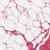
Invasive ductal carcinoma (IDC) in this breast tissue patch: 0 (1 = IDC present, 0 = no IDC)